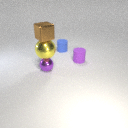
small brown metal cube above small purple metal sphere